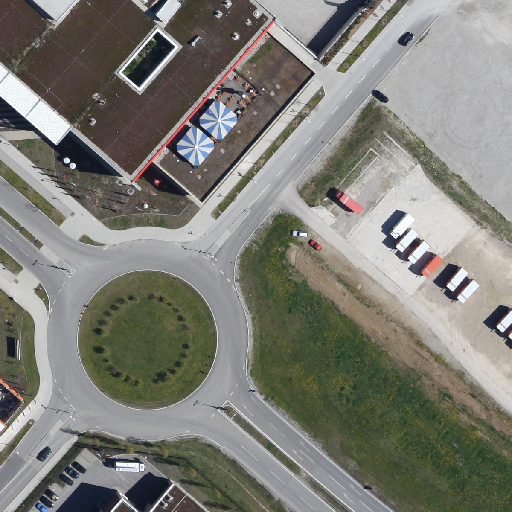
Referring expression: trailer